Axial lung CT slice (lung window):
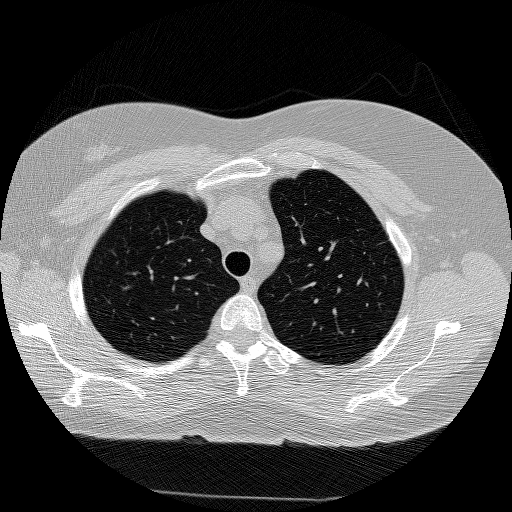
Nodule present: no